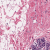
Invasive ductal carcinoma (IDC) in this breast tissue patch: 0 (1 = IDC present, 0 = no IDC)